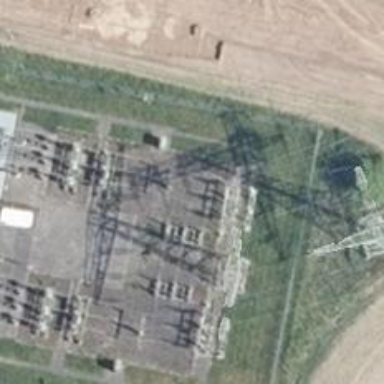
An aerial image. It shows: Power line with three cables configured as busbar.